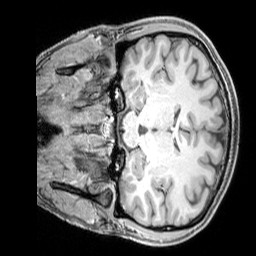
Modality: T1w
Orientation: coronal
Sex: female
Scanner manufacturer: siemens
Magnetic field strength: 3 T
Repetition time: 2.3 s
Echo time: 0.00226 s